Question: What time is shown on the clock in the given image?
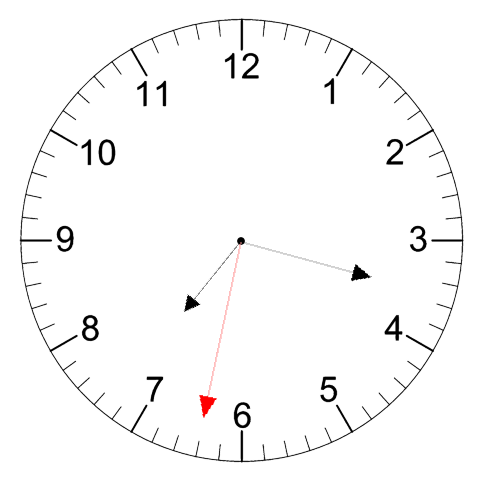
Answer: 07:17:32